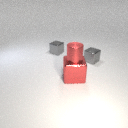
small gray metal cube to the right of small gray metal cube